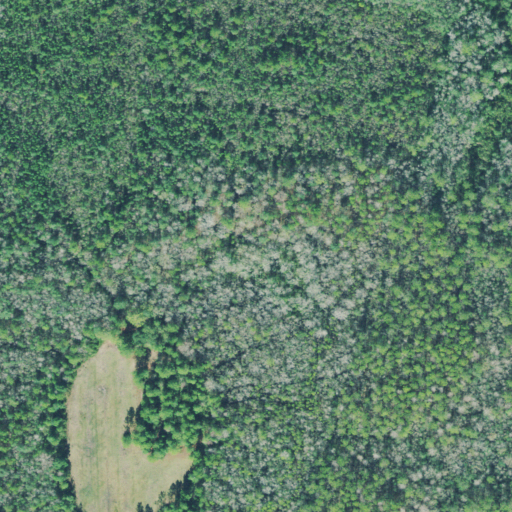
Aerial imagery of island in Georgia named Sweet Gum Island containing woody wetlands, grassland, and herbaceous wetlands